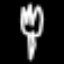
Label: fork